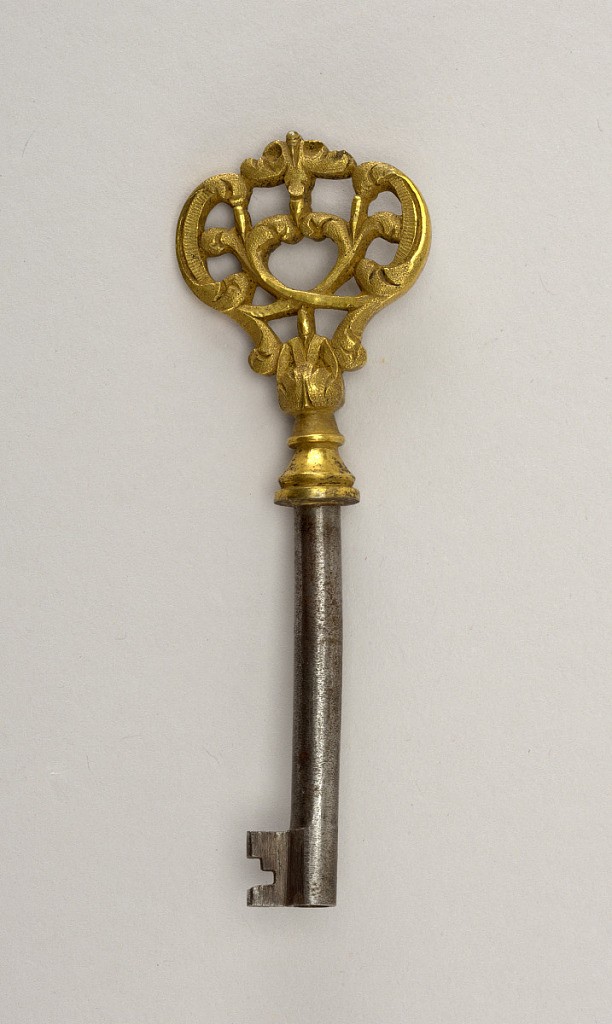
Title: Key
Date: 1725–75
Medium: Iron, gilt bronze
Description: Below is a foot; upper part consists of twigs and, laterally, two scrolls.  Between them on top is a hanging plant palmette.